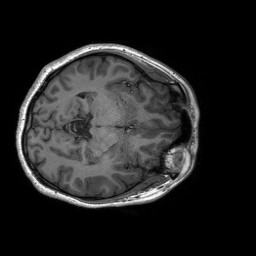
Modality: T1w
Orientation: coronal